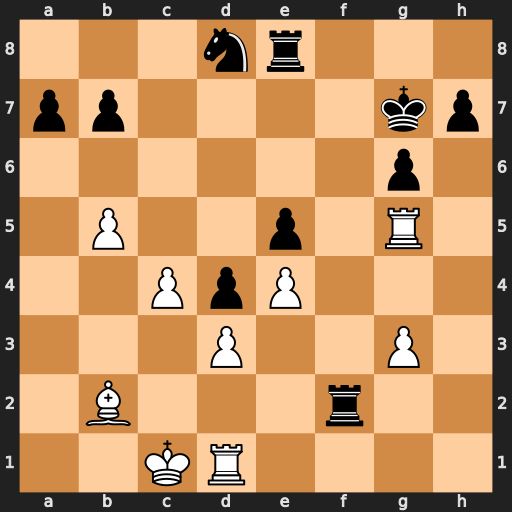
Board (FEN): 3nr3/pp4kp/6p1/1P2p1R1/2PpP3/3P2P1/1B3r2/2KR4
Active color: w
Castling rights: -
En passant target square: -
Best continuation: Rxe5 Rxe5 Bxd4 Rh2 Bxe5+